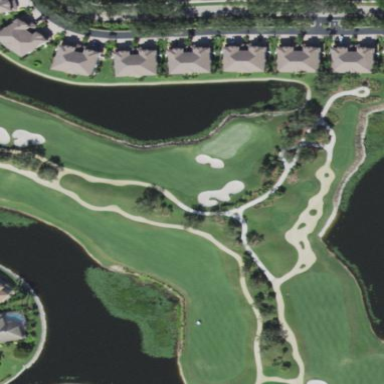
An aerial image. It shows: Golf fairway surrounded by grass.